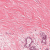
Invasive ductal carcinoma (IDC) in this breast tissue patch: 0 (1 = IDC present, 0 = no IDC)